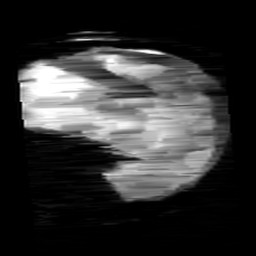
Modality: minIP
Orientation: sagittal
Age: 11
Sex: female
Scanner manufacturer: siemens
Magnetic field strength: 3 T
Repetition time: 0.027 s
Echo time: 0.02 s